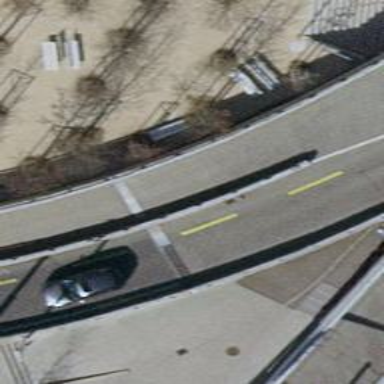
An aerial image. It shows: Primary highway on asphalt bridge with asphalt sidewalk on the right side.